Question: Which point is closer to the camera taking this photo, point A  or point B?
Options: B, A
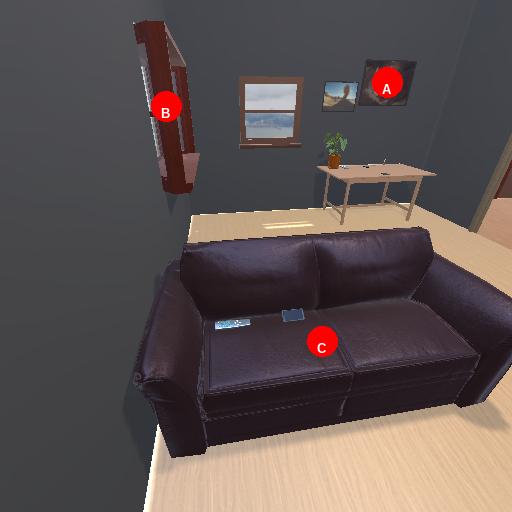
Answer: B